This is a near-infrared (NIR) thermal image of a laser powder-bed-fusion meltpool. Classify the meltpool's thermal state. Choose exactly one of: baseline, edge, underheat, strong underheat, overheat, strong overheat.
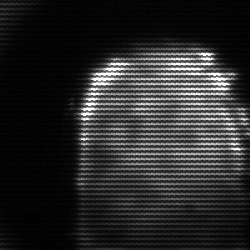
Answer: baseline